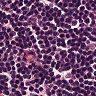
Metastatic tissue present: no